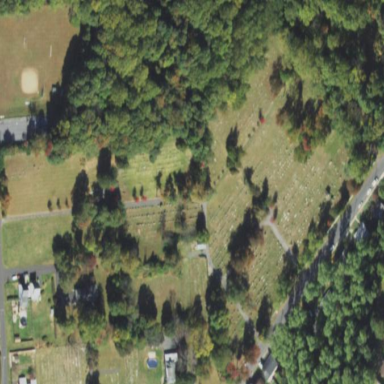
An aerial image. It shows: Cemetery.